Aerial crown-view tile of a tropical tree (Barro Colorado Island, Panama), acquired 20250715:
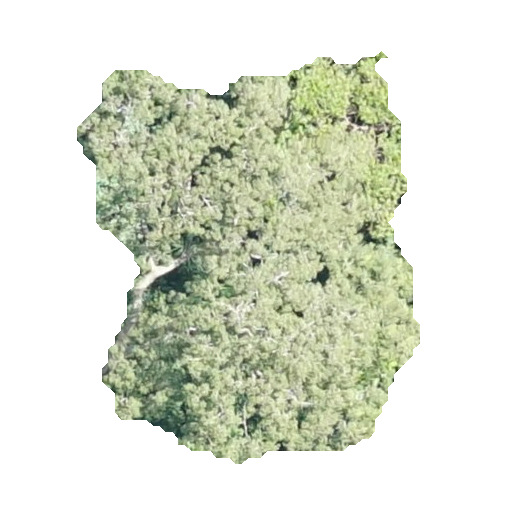
Species: Ceiba pentandra
GBIF accepted scientific name: Ceiba pentandra
Crown area: 157.624 m²